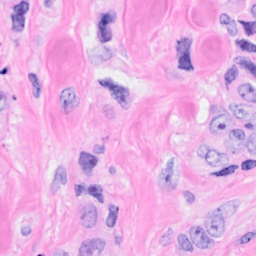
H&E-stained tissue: Breast